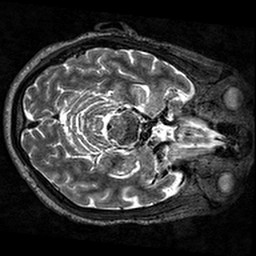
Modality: T2w
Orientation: axial
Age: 66
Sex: male
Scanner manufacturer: siemens
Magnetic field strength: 3 T
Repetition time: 3.2 s
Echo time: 0.567 s